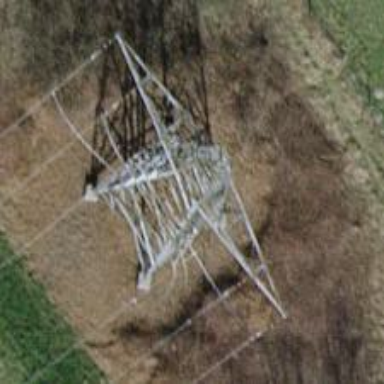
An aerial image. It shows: Three power lines with cables.